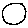
Label: circle